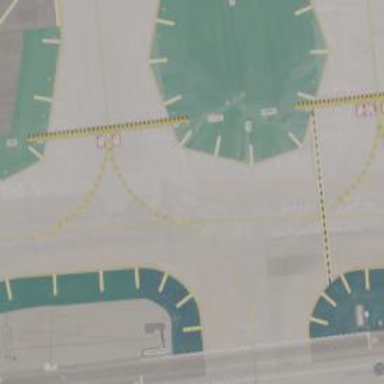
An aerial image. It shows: View of taxiway at the airport.